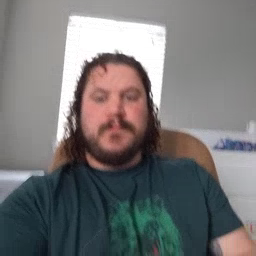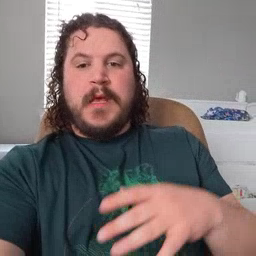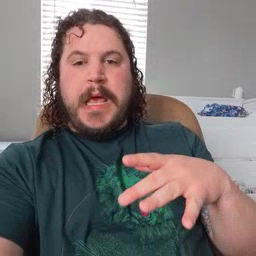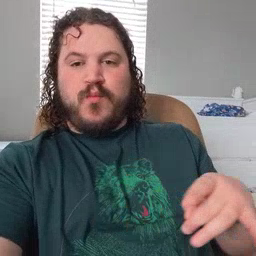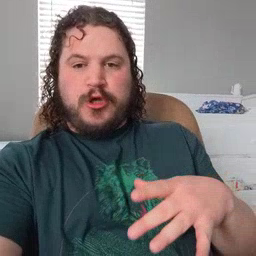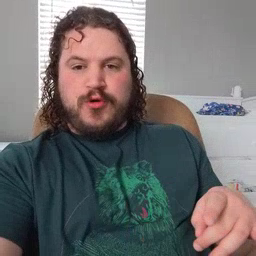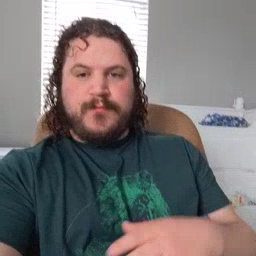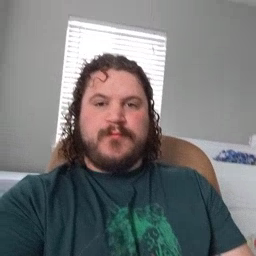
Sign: underwear